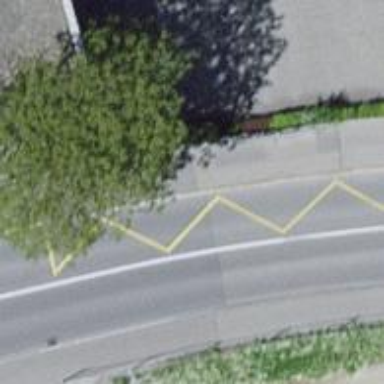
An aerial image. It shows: Bus stop with platform for public transport.